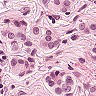
Metastatic tissue present: yes